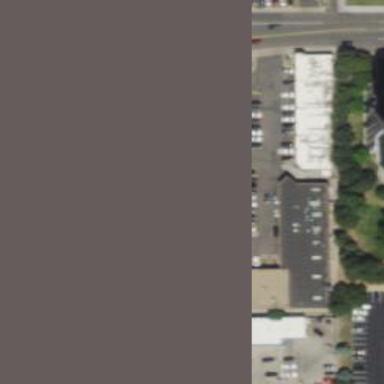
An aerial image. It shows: Commercial building.